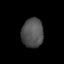
Tissue: lung
Cell type: Myeloid cells
Senescence score: 0.2257
Nuclear area (px): 619
Mean DAPI intensity: 81.43